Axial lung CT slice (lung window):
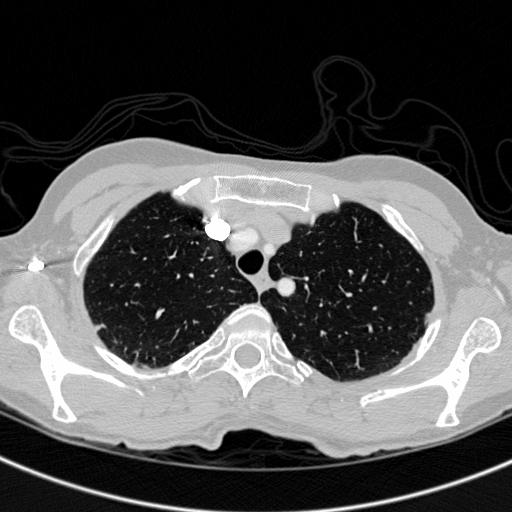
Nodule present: no